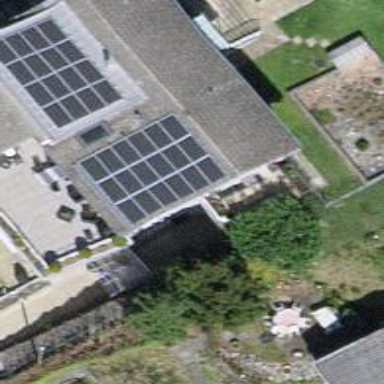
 consisting of solar photovoltaic panels."